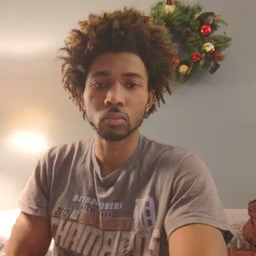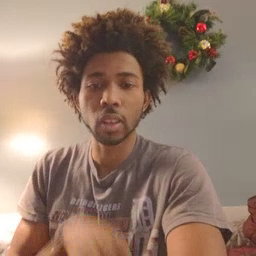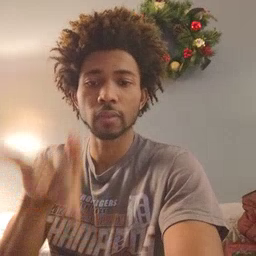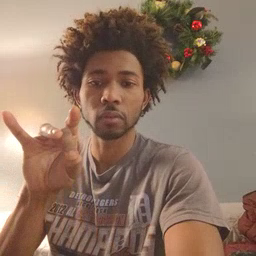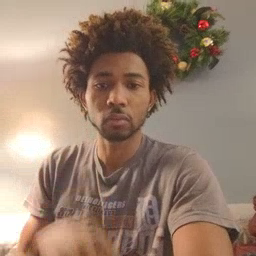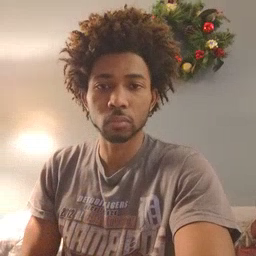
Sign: find